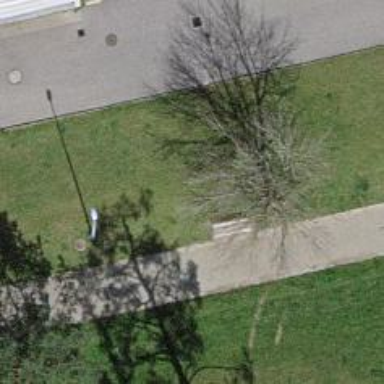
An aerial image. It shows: Bench for seating.